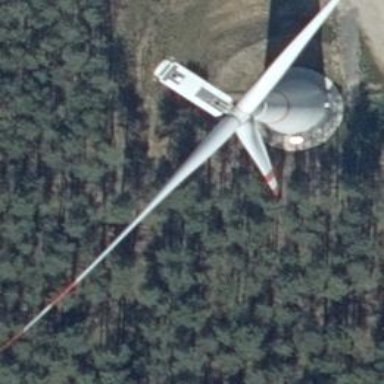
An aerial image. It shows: Wind turbine power generator.